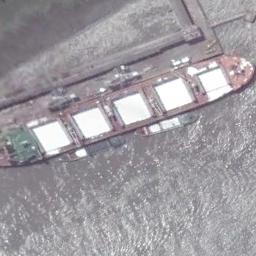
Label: ship